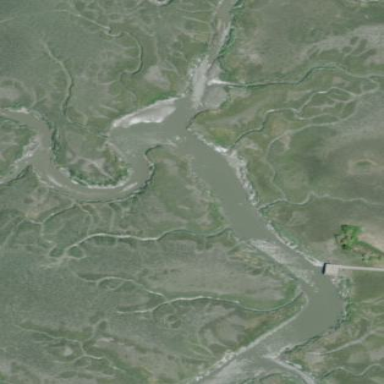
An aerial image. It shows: Saltmarsh wetland with tidal influence.